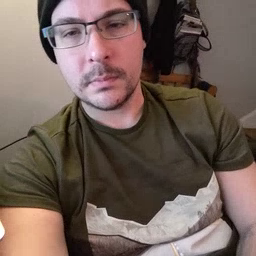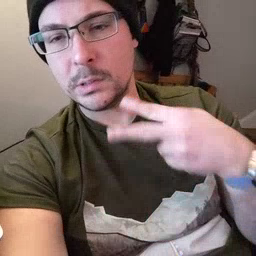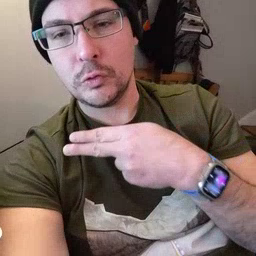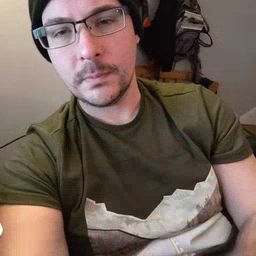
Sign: scissors